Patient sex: F
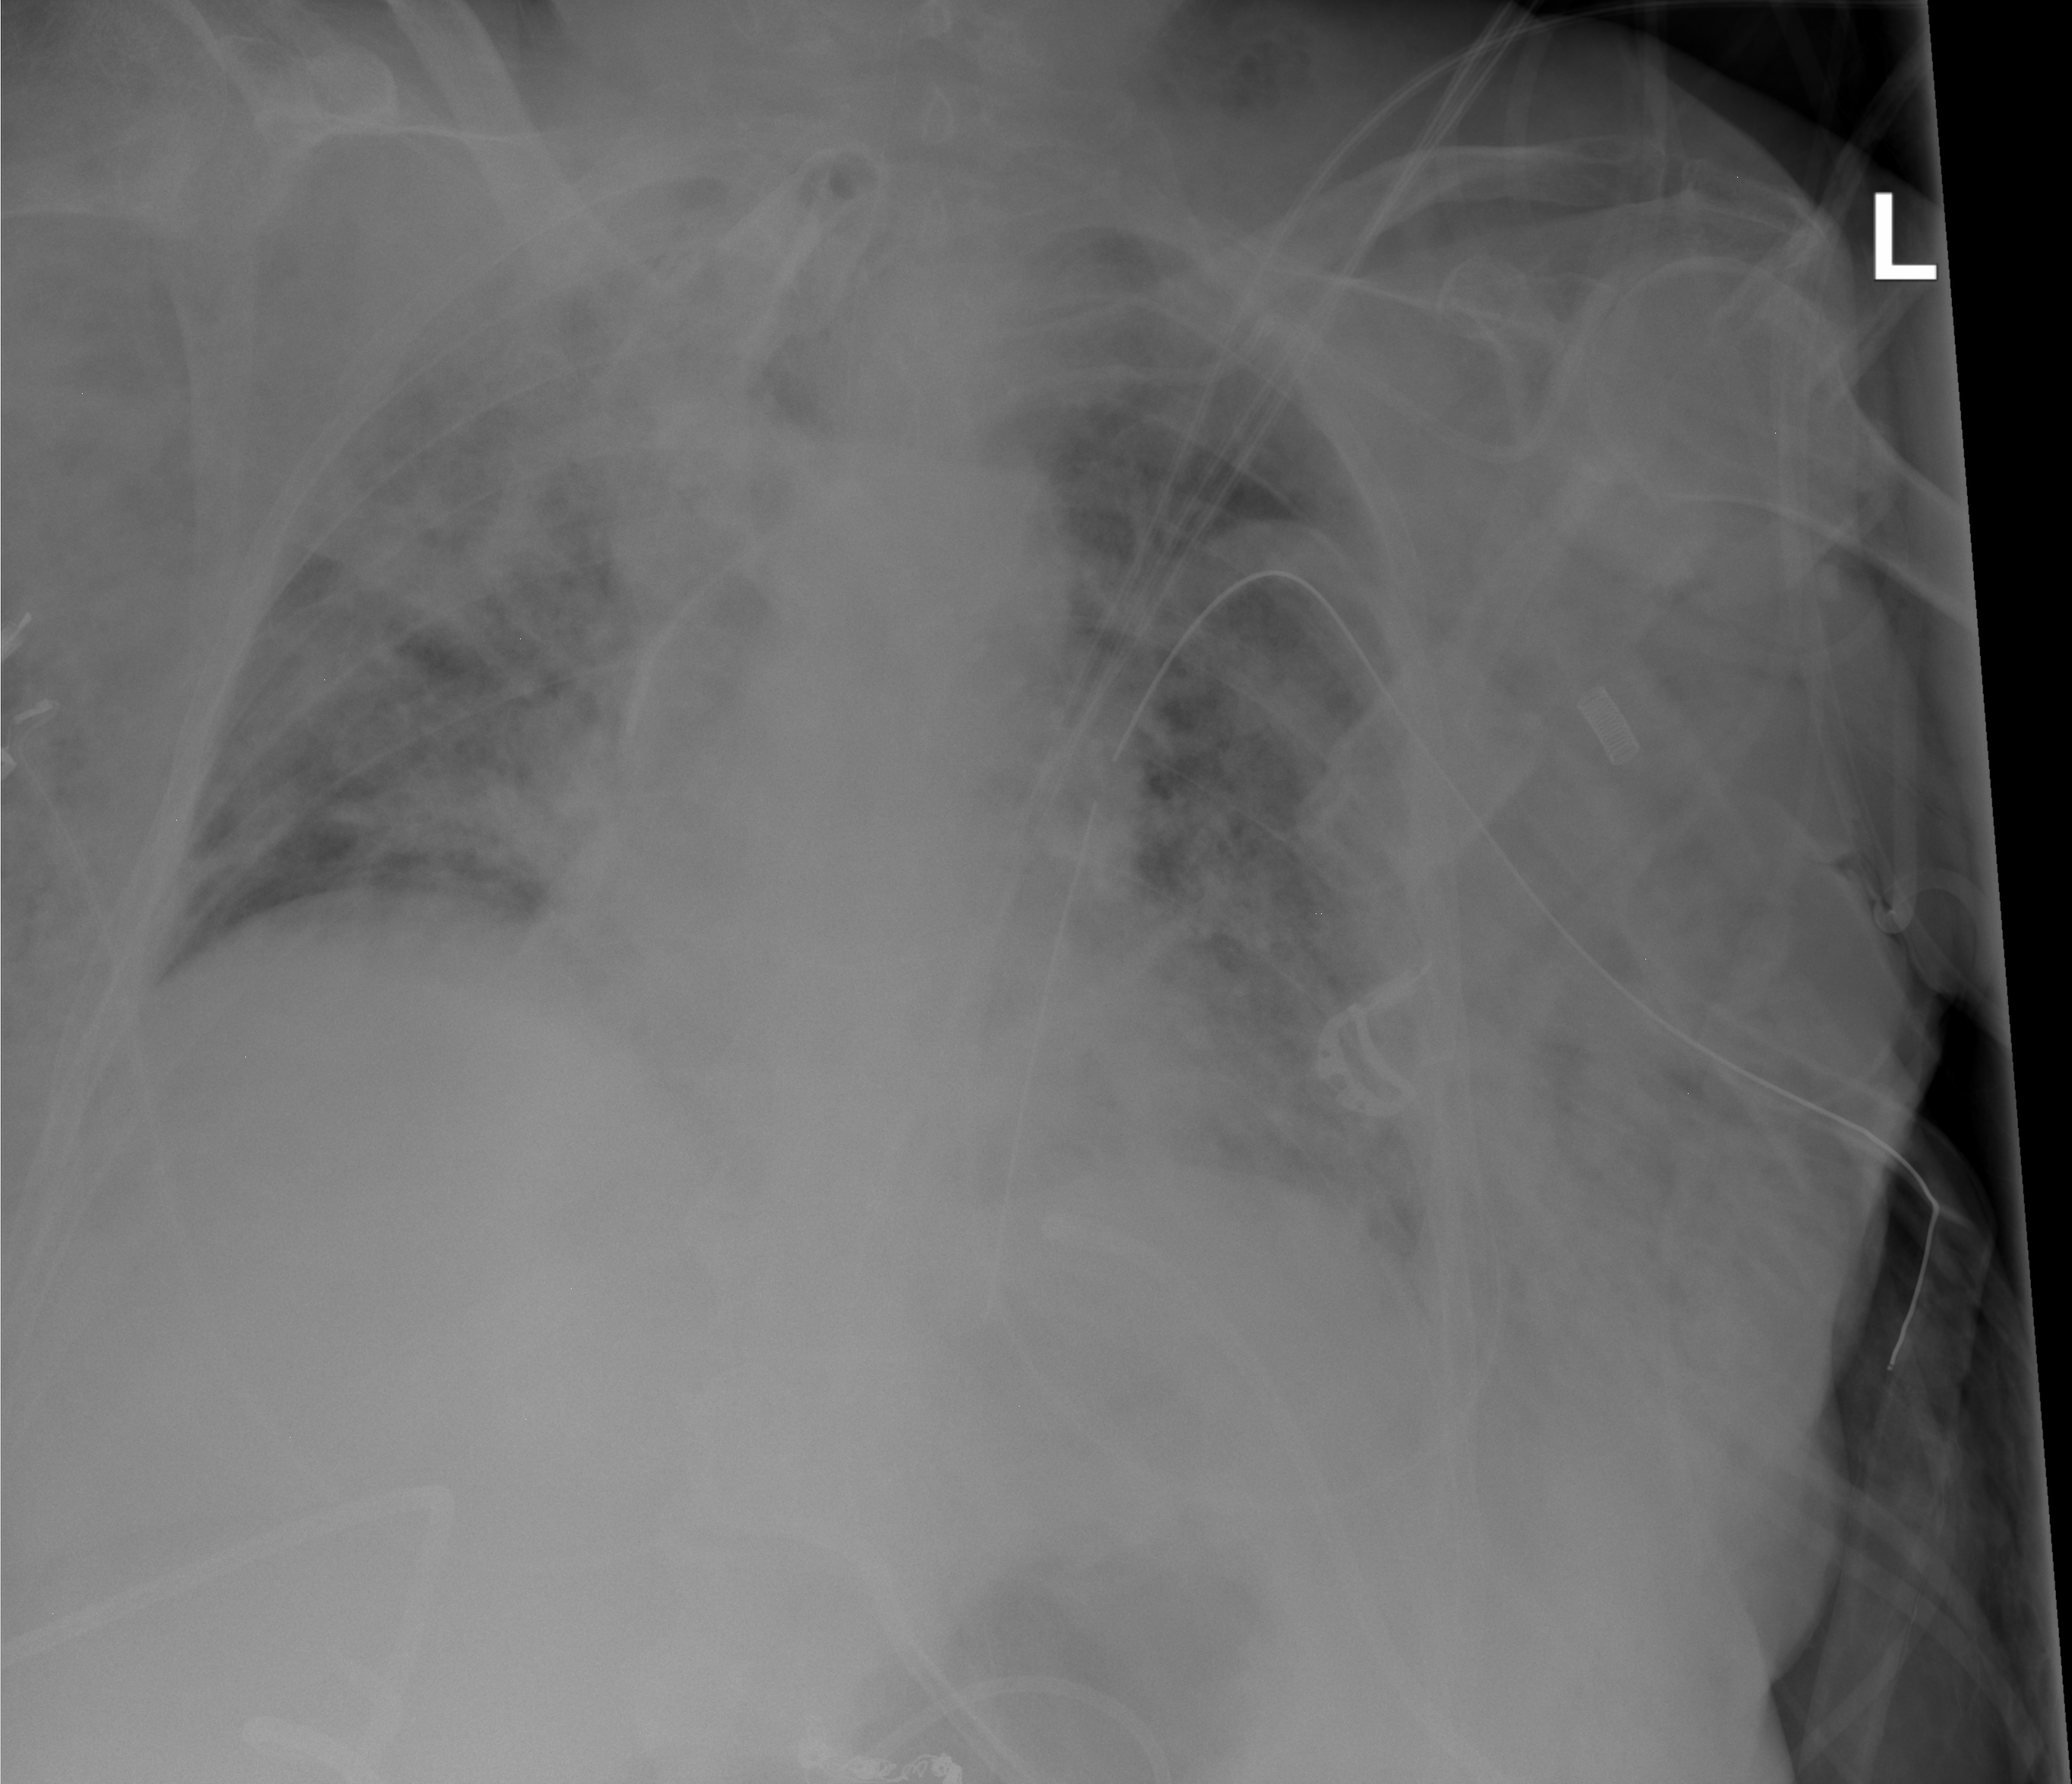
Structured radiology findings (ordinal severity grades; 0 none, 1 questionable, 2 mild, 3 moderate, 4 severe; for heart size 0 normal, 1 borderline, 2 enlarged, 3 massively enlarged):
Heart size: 2
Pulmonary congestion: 0
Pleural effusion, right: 0
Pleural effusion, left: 0
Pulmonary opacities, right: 2
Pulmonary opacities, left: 2
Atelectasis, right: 2
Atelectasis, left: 2